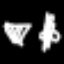
Label: diamond